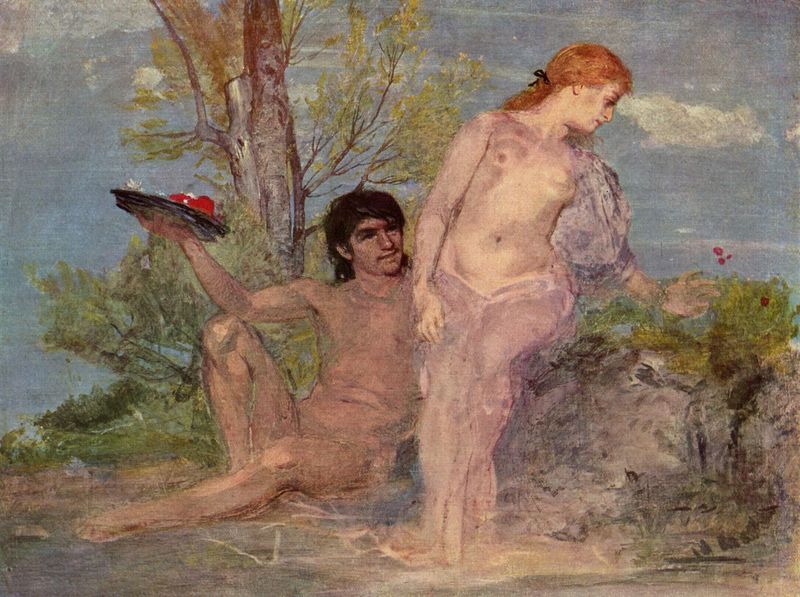
Titel: Idyll
Künstler: Arnold Böcklin
Standort: Zürich.
Institution: Kunsthaus
Schlagwörter: akt, baum, blau, blätter, felsen, gemälde, hand, haut, himmel, laub, mann, nackt, schatten, umhang, wasser, weiß, wolken, akte, aquarell, bäume, fluss, grün, landschaft, menschen, see, sitzen, ufer, äste, blume, blumen, braun, brust, busen, frau, frisur, grau, haar, hell, kreide, licht, orange, pastell, profil, renoir, rücken, schwarz, skizze, szene, blick, blüte, blüten, gras, obst, rasen, rot, schleier, tuch, wiese, wolke, malerei, schleife, blond, arm, falten, gesicht, halten, mensch, schale, stein, steine, tablett, teller, öl, bach, baumstamm, erde, gräser, natur, stamm, weide, busch, büsche, gebüsch, sträucher, boden, insel, land, gewand, haare, sitzend, stoff, paar, pflanze, pflanzen, rosa, frucht, früchte, hellblau, apfel, äpfel, brüste, liebe, frauenakt, liegen, zwei, moderne, fels, violett, picknick, drehen, essen, zopf, nabel, nackte, platte, erotisch, scham, masche, gauguin, abgewandt, bad, rothaarig, adam, eva, paradies, penis, pärchen, hautfarbe, gestützt, bedeckt, zweig, speisen, schmetterling, gedreht, liebespaar, jüngling, götter, versuchung, heben, lust, liebende, ölskizze, arkadien, drehung, adam und eva, blaß, bequem, liebesszene, verhüllen, intim, porfil, versuchgung, matitai